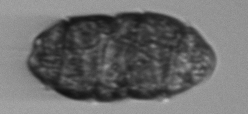
Label: Margalefidinium